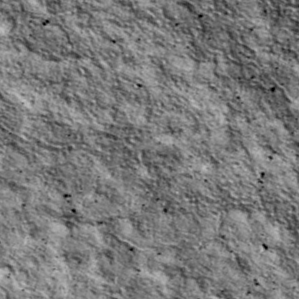
Label: non_frost